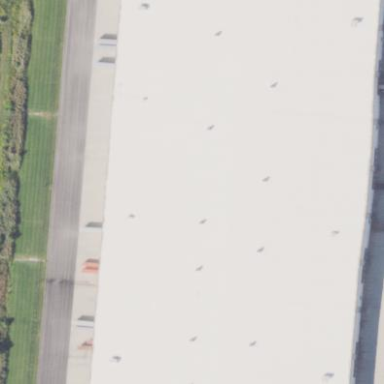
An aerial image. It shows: Warehouse.